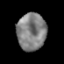
Tissue: prostate
Cell type: T cells
Senescence score: 0.3228
Nuclear area (px): 1069
Mean DAPI intensity: 127.959